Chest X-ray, PA view. Patient: 51 years old, sex M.
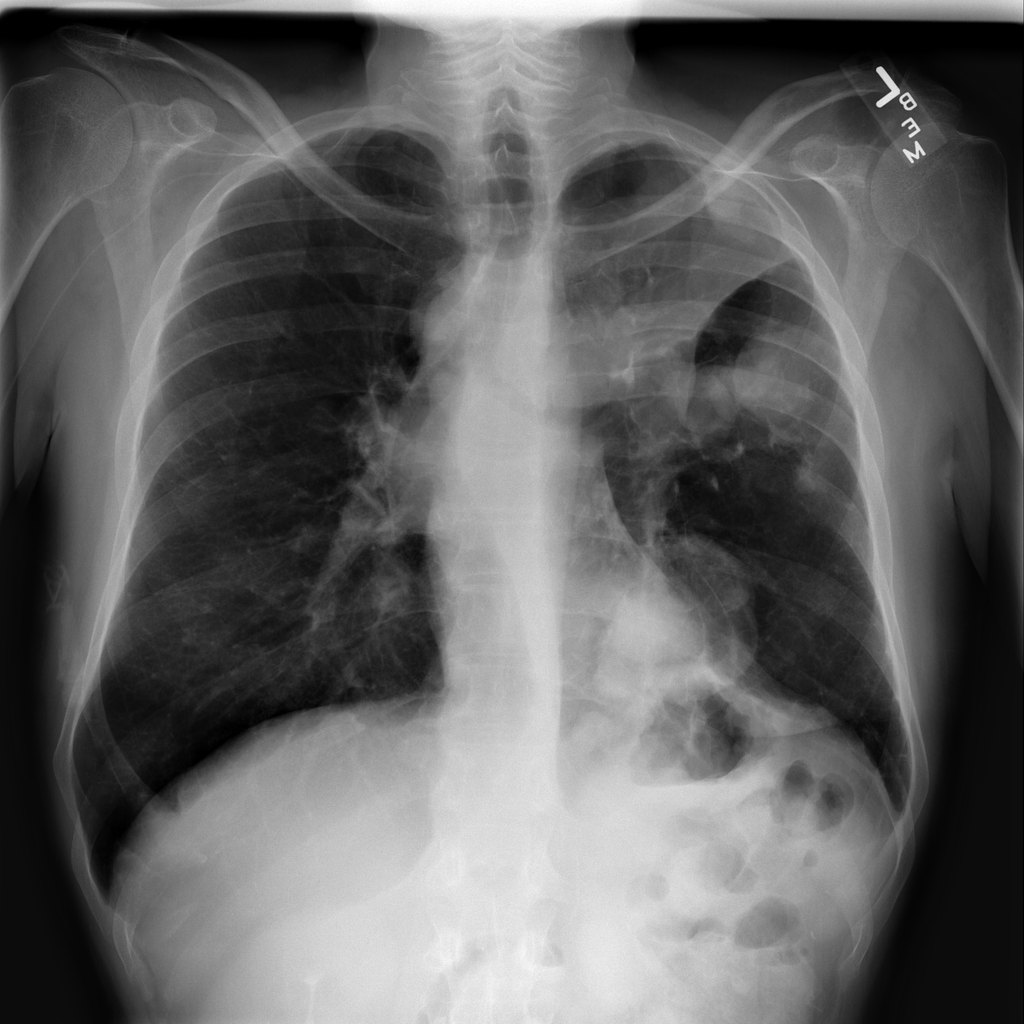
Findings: Mass